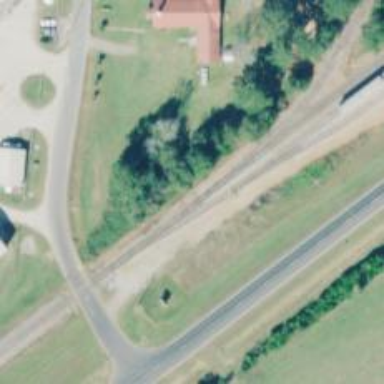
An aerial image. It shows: Railway spur junction.